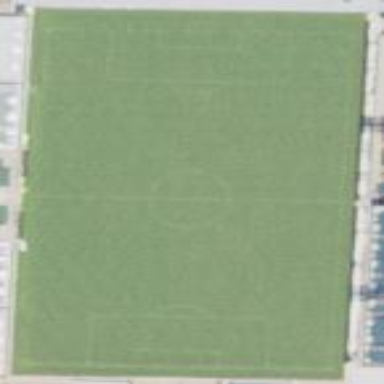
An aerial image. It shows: Soccer pitch for outdoor sports and leisure activities.